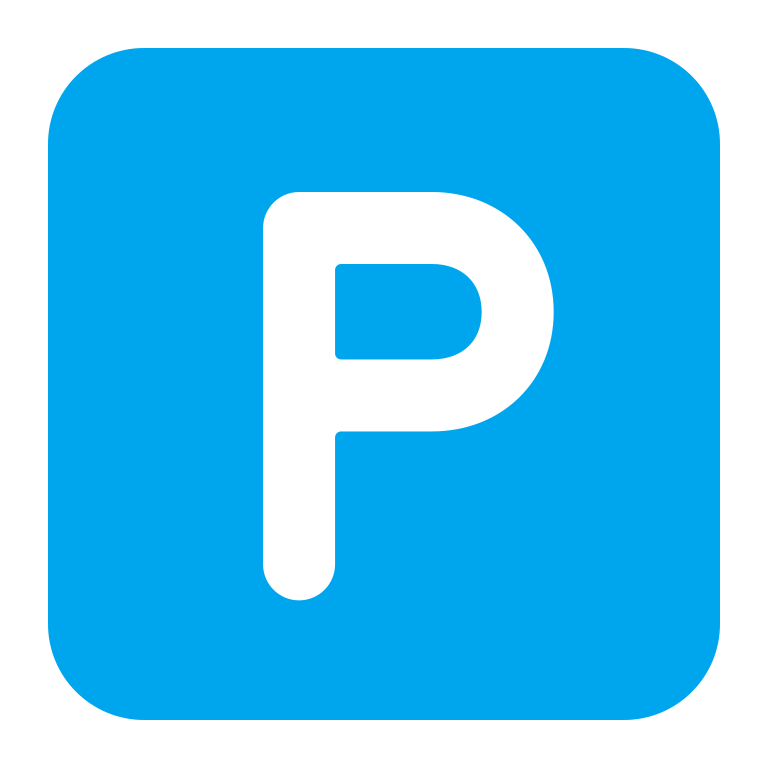
p button flat